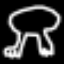
Label: frog